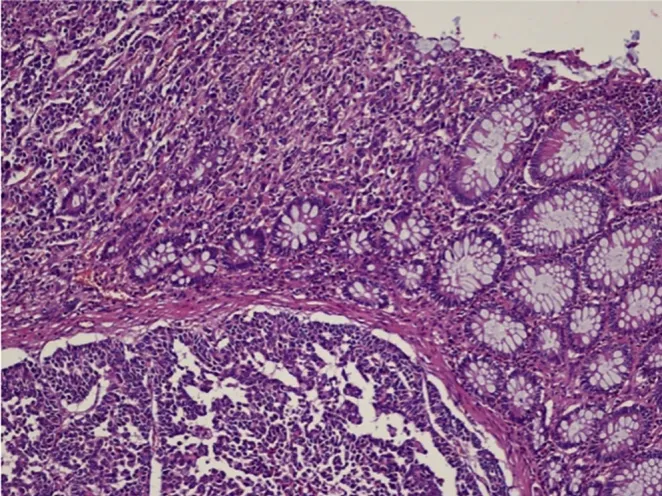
Immunophenotypical aspect (macro).
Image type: pathology (h&e)